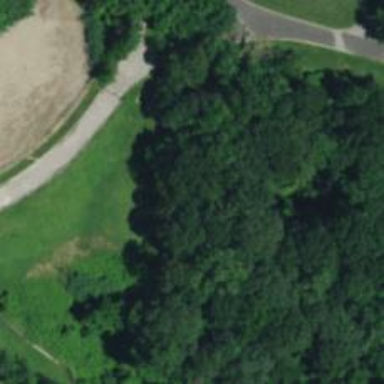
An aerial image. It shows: Disc golf hole.